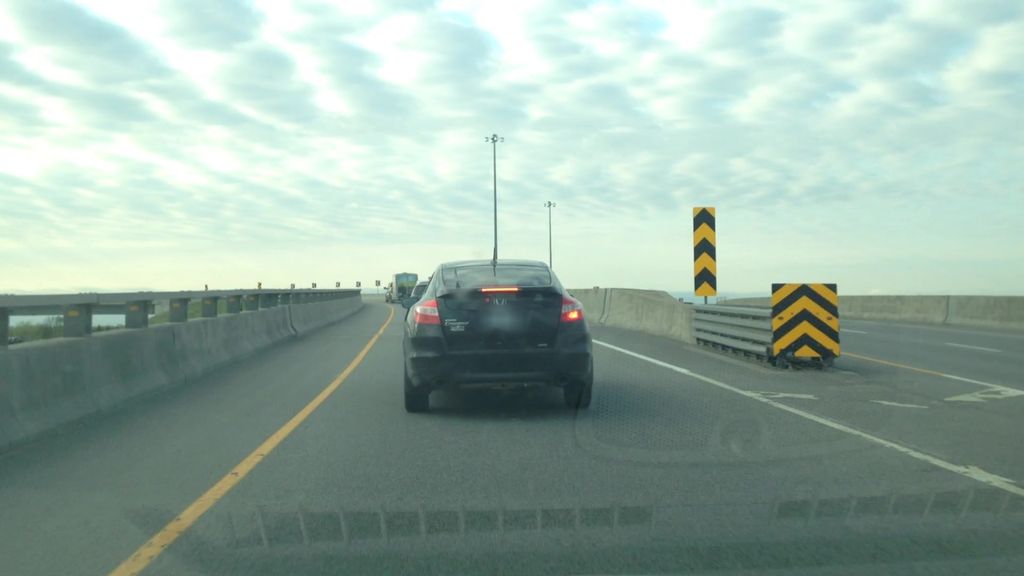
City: montreal